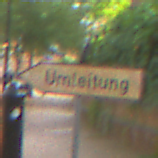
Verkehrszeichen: UmleitungswegweiserLinksweisend
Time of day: MorningAfternoon
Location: Outdoor (Urban)
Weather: Overcast
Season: NotSpecified
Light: Natural